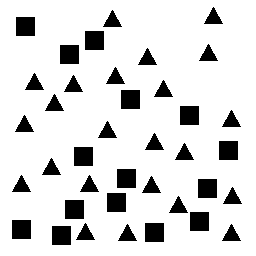
Squares: 15
Triangles: 23
Stars: 0
Total shapes: 38